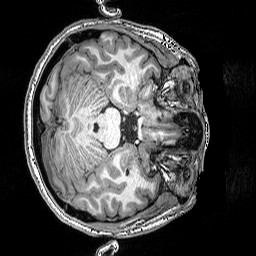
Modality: T1w
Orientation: axial
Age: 18
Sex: female
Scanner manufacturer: siemens
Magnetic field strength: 3 T
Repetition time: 2.5 s
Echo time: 0.00343 s